Question: I have an issue with wordpress theme mobile version:
the toggle to show and hide menu is too small

I fail to resize it using css
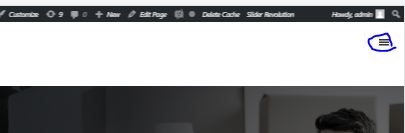
Answer: What sort of icon is it, SVG, FontAwesome or something else? Try using 'transform:scale()'